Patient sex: M
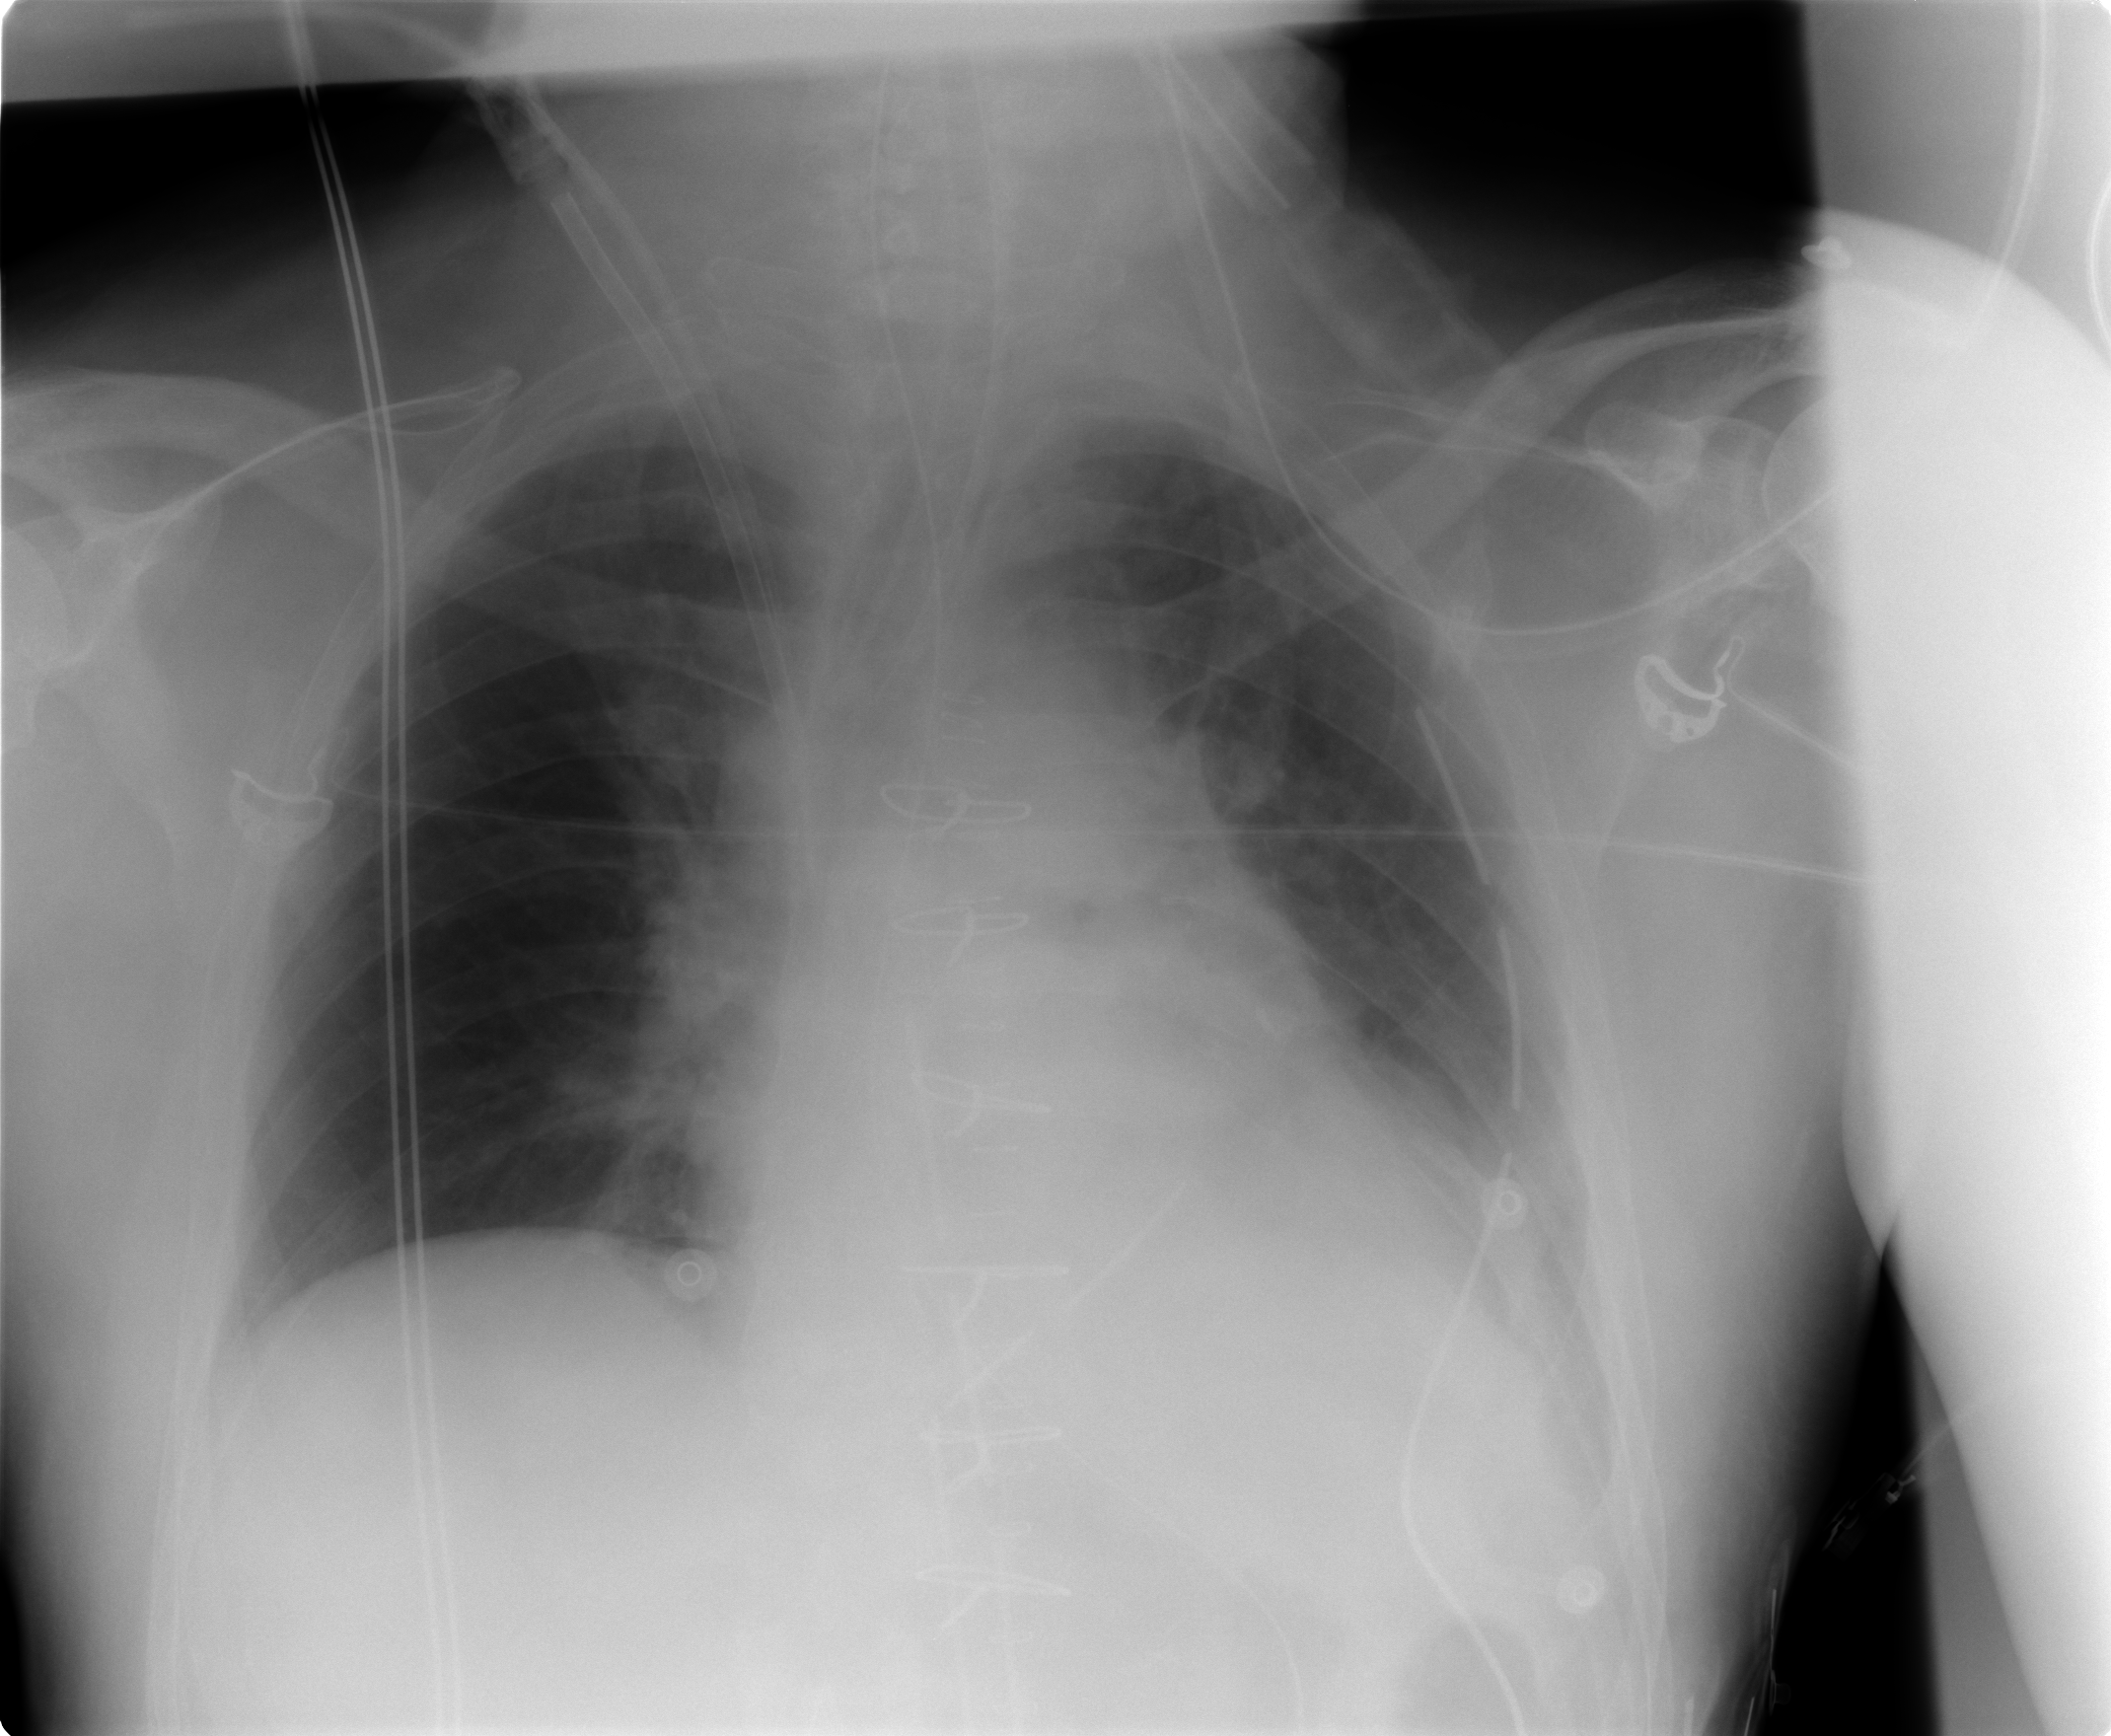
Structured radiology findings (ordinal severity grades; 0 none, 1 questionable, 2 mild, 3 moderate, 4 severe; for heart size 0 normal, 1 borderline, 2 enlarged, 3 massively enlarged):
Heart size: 1
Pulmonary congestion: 2
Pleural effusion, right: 0
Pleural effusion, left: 2
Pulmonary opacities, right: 0
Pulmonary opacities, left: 1
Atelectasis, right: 0
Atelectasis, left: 2